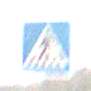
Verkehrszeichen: FussgaengerueberwegRechts
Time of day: MorningAfternoon
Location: Outdoor (Nature)
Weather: PartlyCloudy
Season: Winter
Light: Natural